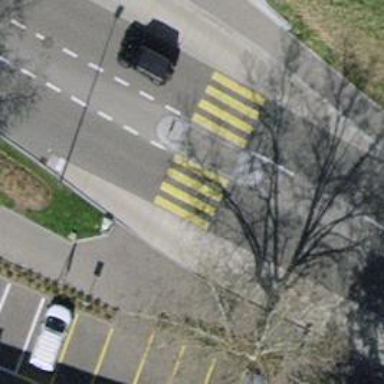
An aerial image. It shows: Uncontrolled zebra crossing with central island.